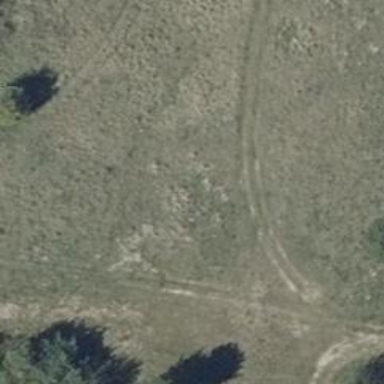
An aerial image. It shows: Dirt track with grade 4 track type.